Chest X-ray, AP view. Patient: 64 years old, sex M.
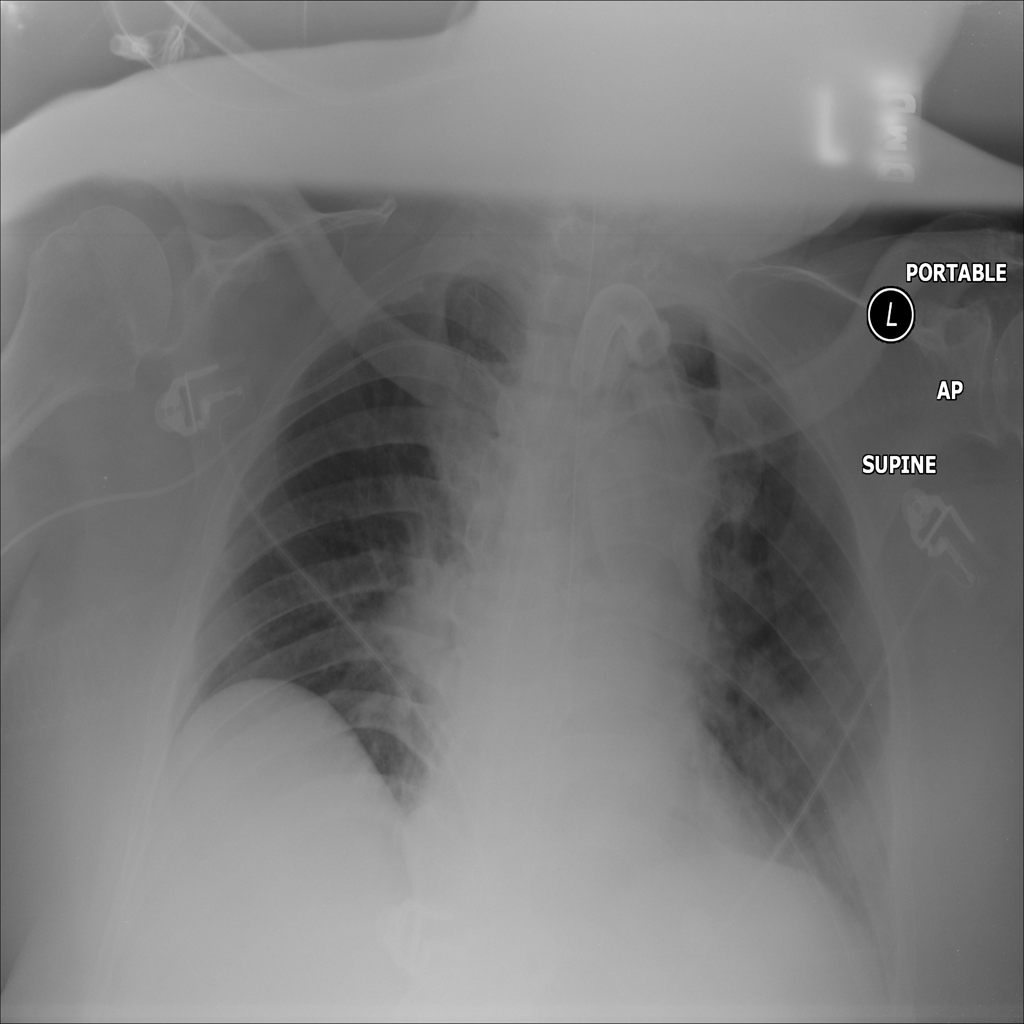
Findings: No Finding